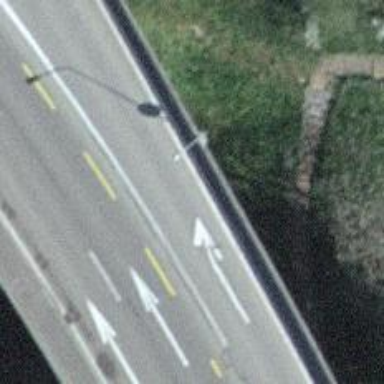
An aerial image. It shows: Trunk link highway passing over bridge.